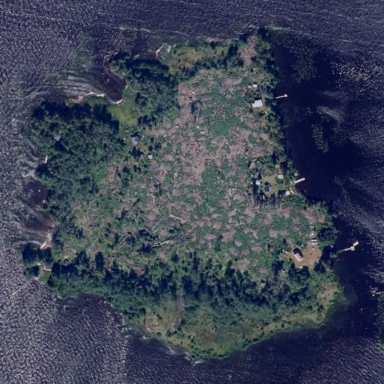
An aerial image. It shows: Islet covered with woodland.